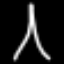
Label: The Eiffel Tower